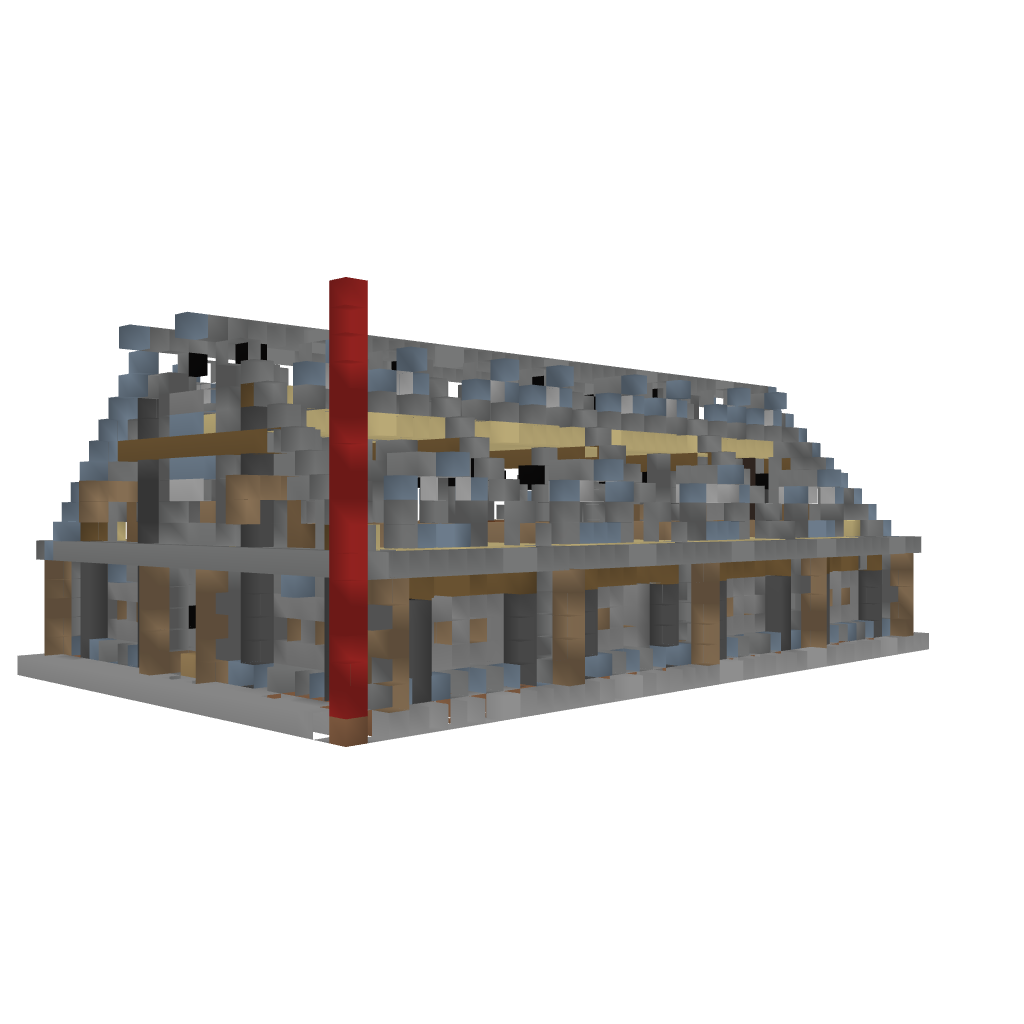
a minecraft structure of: Stable 1